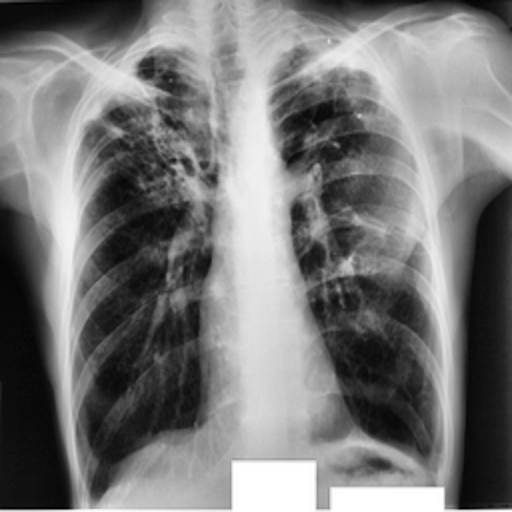
Finding: TUBERCULOSIS